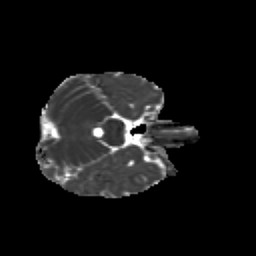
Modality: MD
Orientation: axial
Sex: male
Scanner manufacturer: siemens
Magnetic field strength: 3 T
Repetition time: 5 s
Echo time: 0.071 s